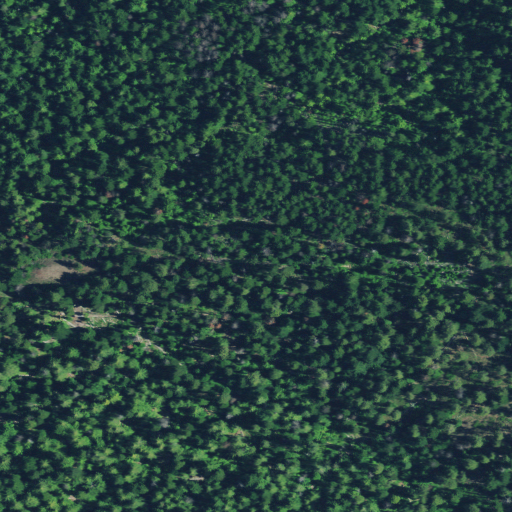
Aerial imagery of ridge(s) in Oregon named Mill Creek Buttes containing only evergreen forest